Question: I'm trying to use LIferay SOAP services.But when I tried to get a client from wsdl,getting an errors like this :

I looked up this error on the internet and these are because of WS-I validation.So I tried disable WS-I validation but it did not worked either.
What can I do in this case?
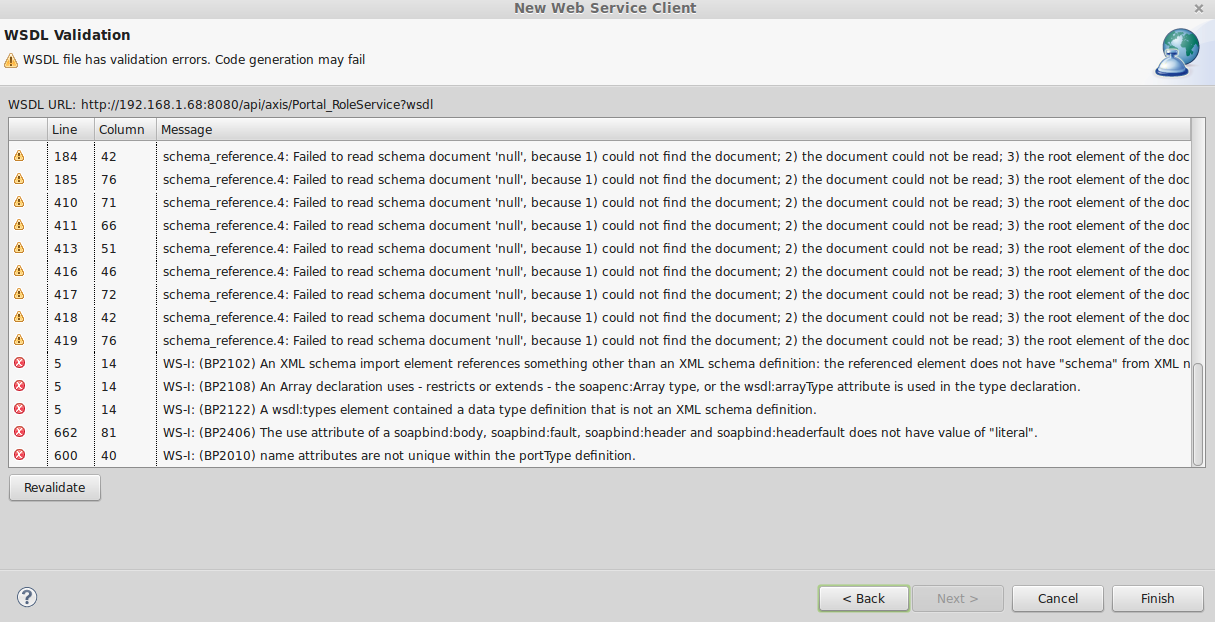
Answer: According to my research,Jax-WS causes this error.Jax-WS did not validate liferay axis services.I tried it with Eclipse Luna with Apache axis and it worked!
Hope this helps.